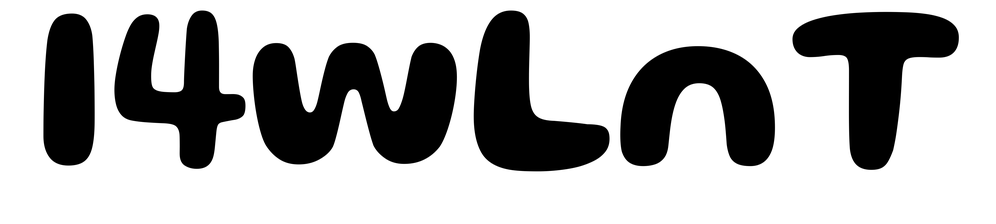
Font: Gluten_SemiBold